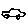
Label: car